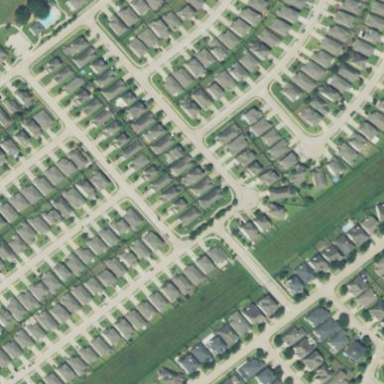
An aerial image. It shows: Residential area within neighborhood.